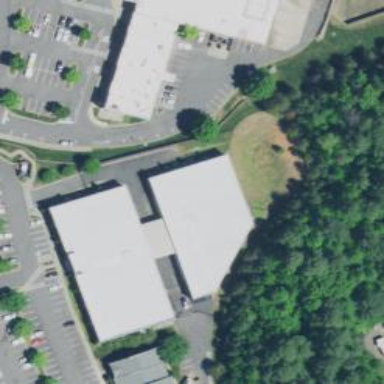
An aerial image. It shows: Retail building with storage rental shop.